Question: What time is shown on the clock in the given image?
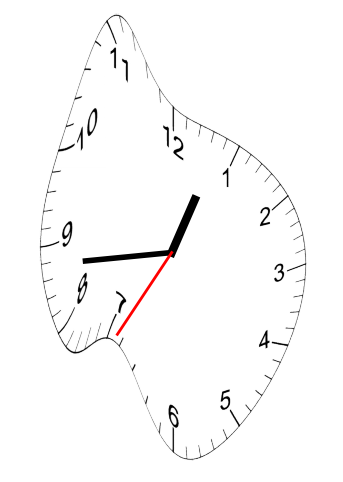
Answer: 12:43:35